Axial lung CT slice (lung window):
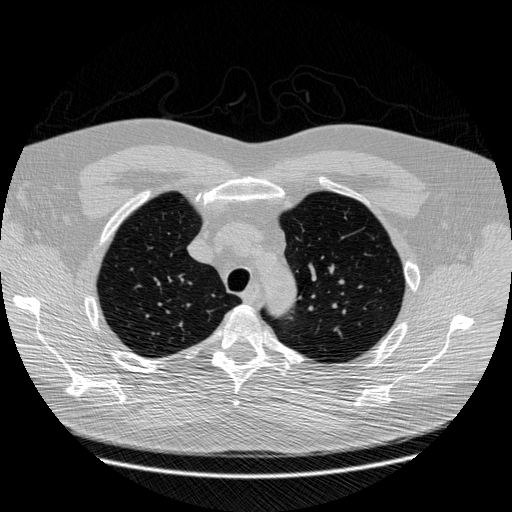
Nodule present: no